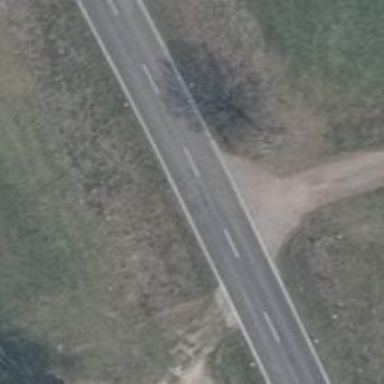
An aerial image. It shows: Secondary road with asphalt surface.